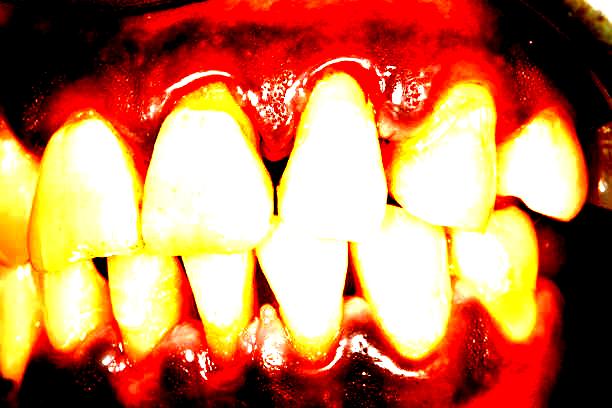
Condition: Calculus